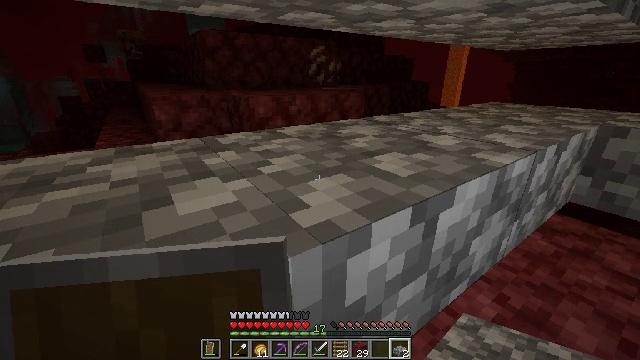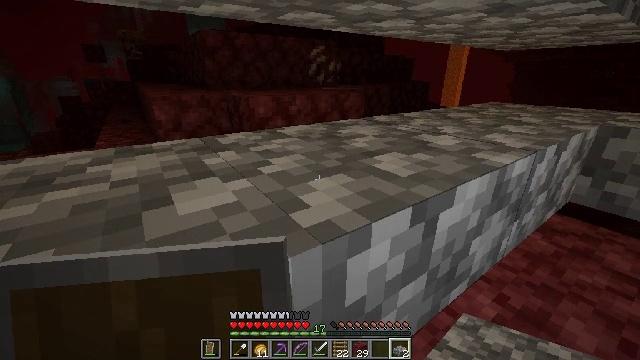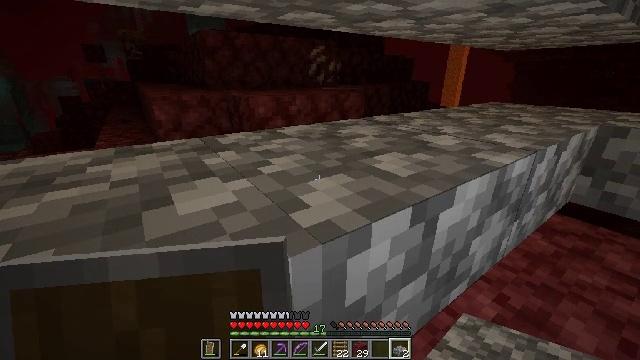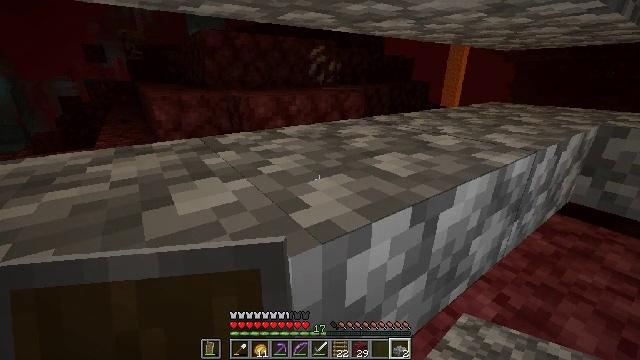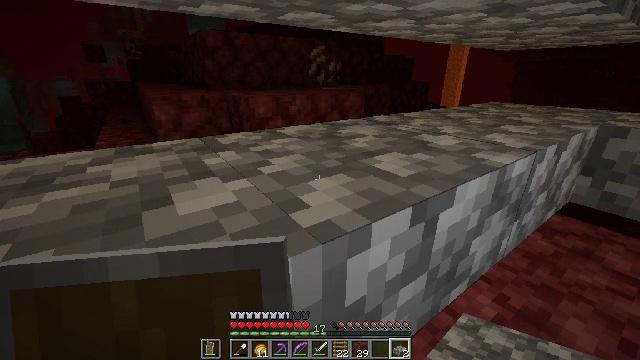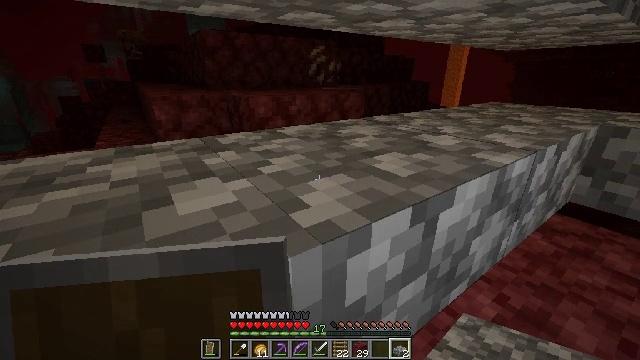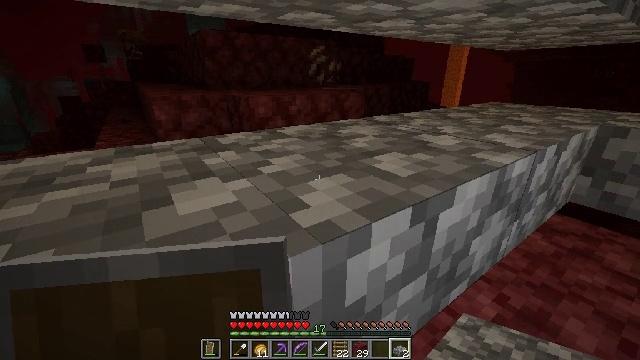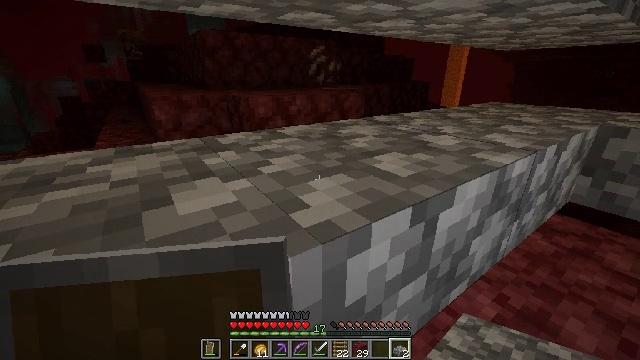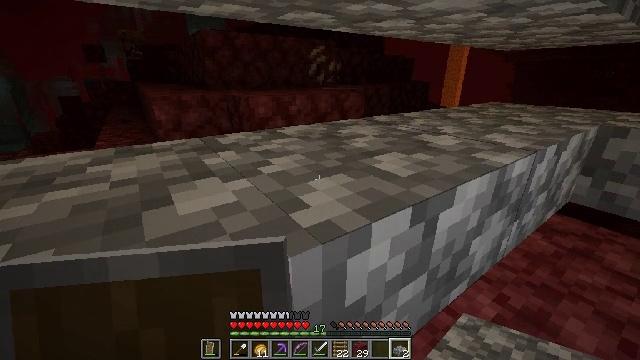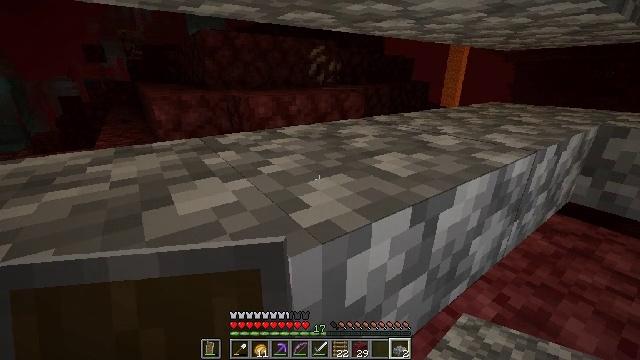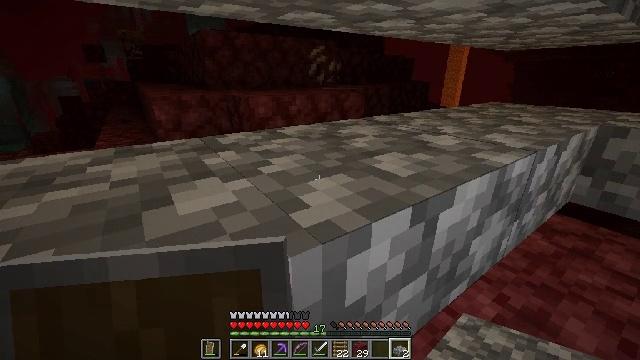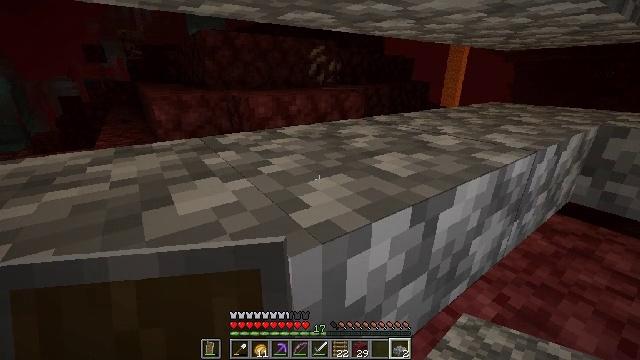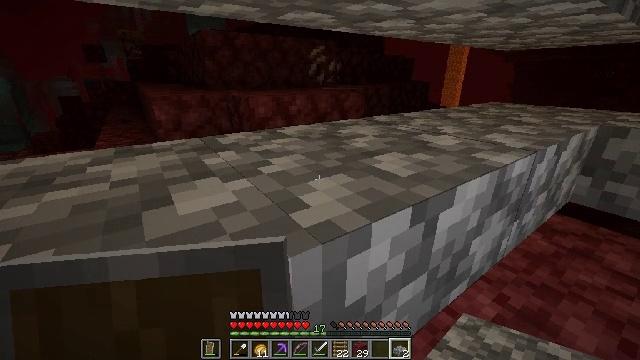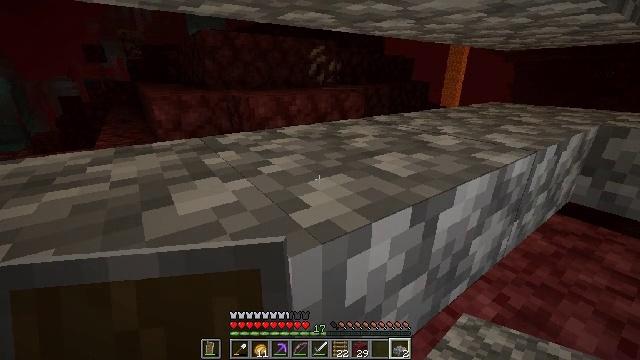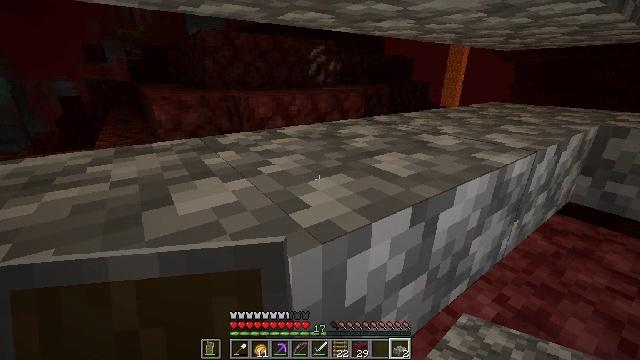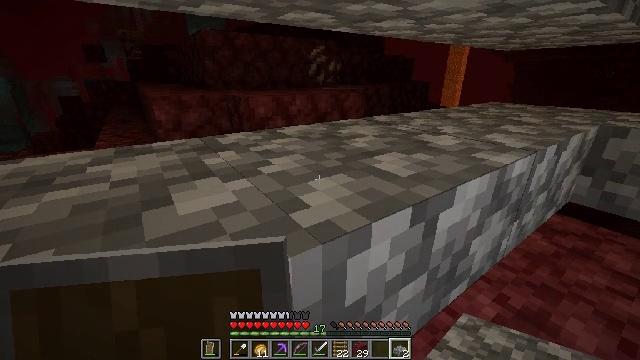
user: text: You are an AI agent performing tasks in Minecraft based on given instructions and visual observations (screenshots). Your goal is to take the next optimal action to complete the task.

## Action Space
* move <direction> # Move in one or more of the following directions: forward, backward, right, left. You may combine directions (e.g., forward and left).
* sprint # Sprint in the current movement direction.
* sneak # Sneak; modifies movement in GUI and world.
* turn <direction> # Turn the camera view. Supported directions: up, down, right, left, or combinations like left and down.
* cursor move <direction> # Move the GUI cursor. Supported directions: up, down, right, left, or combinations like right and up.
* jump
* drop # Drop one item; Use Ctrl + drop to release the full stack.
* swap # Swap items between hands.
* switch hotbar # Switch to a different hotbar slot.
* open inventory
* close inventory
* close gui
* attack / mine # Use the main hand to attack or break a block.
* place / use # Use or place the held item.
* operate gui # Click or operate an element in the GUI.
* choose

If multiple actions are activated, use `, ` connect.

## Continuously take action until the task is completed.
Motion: motion action
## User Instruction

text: Attack the cobblestone slab to gather it.
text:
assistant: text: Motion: sneak
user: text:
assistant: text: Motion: sneak
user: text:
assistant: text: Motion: sneak
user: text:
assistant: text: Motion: sneak
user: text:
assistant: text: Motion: sneak
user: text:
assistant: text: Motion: sneak
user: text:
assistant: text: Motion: sneak
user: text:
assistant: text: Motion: sneak
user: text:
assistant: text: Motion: sneak
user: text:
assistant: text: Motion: sneak
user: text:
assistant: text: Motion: sneak
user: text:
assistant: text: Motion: sneak
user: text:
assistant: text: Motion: sneak
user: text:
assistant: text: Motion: sneak
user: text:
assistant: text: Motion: sneak
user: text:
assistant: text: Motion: sneak
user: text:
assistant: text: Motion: sneak
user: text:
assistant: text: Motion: sneak
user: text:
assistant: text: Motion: sneak
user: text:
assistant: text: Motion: sneak
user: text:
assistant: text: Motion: sneak
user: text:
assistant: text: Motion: sneak
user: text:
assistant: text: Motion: sneak
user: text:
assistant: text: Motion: sneak
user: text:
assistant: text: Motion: sneak
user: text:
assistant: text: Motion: sneak
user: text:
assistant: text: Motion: sneak
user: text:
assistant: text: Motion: sneak
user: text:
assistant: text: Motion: sneak
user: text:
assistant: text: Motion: sneak